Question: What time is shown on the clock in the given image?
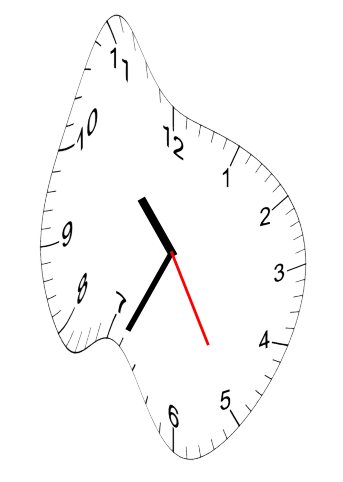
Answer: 10:34:25